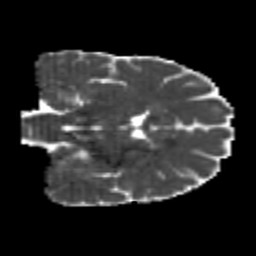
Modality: MD
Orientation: coronal
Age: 22
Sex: male
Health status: healthy
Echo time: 0.074 s